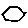
Label: hexagon